Field crop: maize
Growth stage: 1
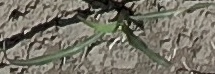
Species: sorghum